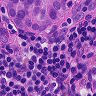
Metastatic tissue present: yes